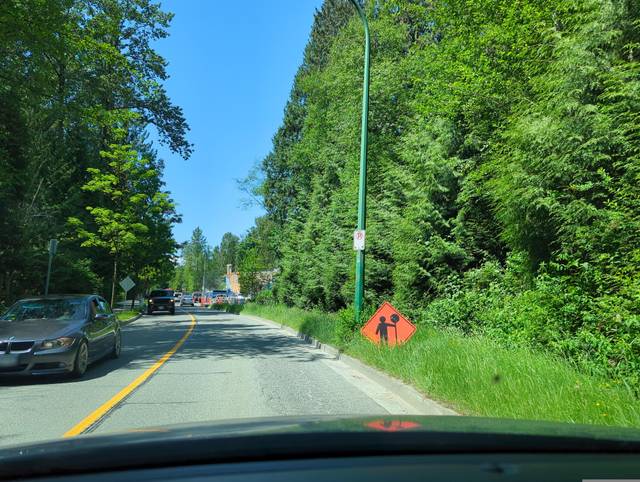
Region: Canada
Coordinates: 49.268, -122.938